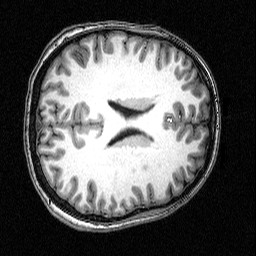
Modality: T1w
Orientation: axial
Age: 22
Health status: healthy
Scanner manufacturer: siemens
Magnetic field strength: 3 T
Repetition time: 2.5 s
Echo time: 0.00393 s